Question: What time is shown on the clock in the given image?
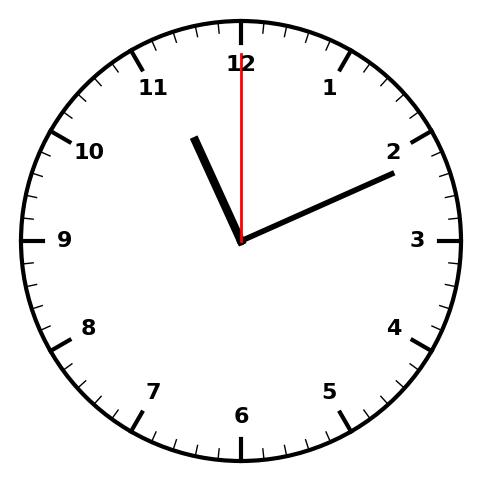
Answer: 11:11:00